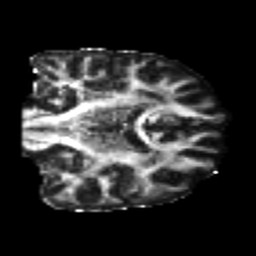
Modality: FA
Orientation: coronal
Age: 26
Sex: male
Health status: healthy
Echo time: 0.074 s